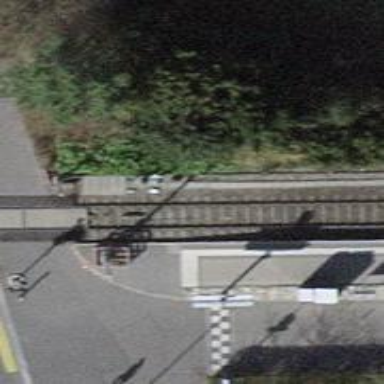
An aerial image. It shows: Single-track electrified railway with contact line.